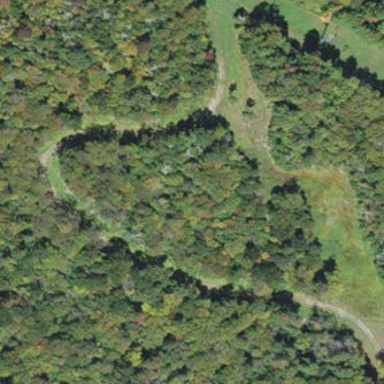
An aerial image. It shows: Beautiful woodland covered with trees.